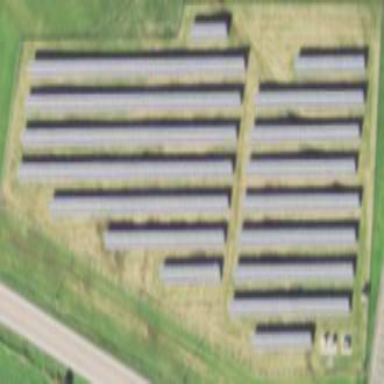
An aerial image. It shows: Solar power plant with photovoltaic technology surrounded by fence.